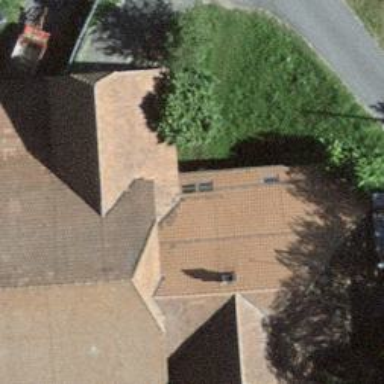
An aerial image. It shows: Farm building.